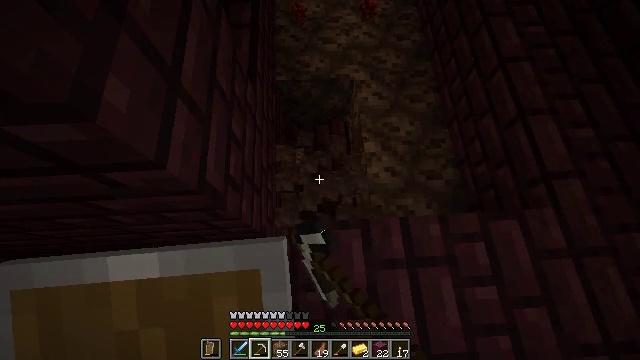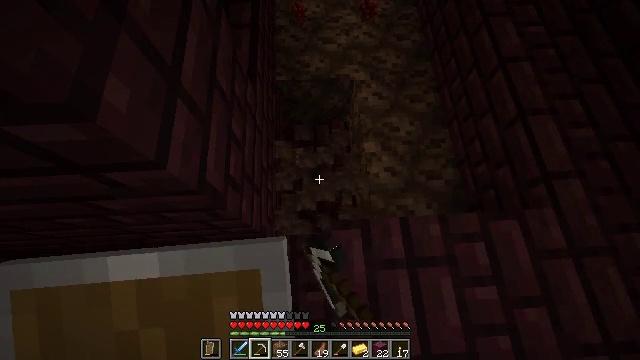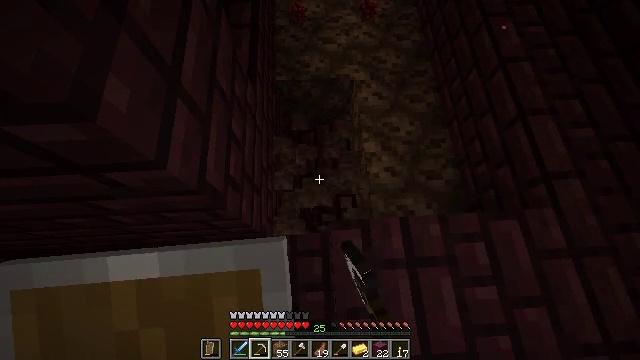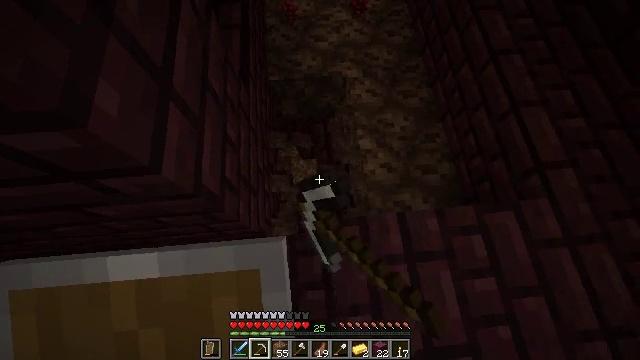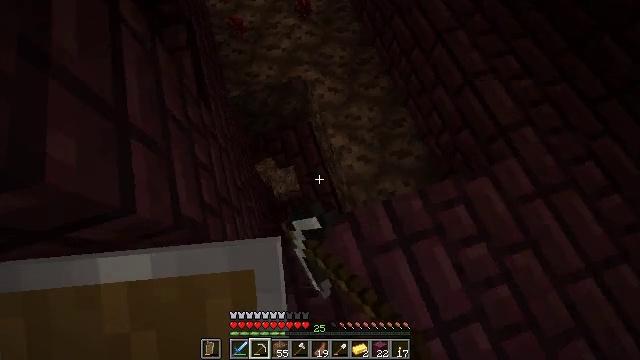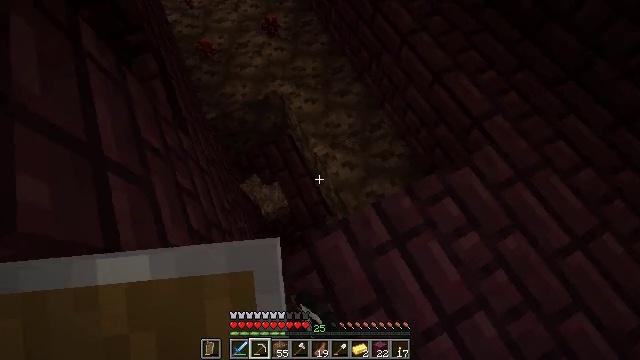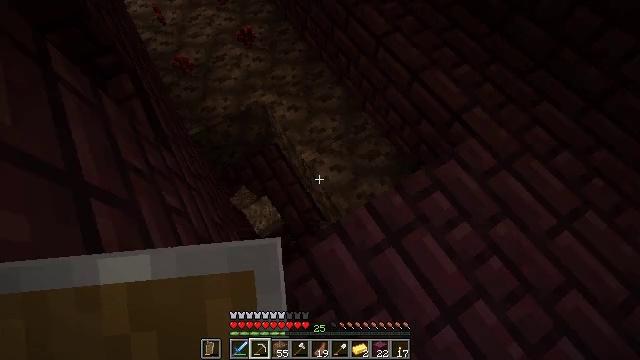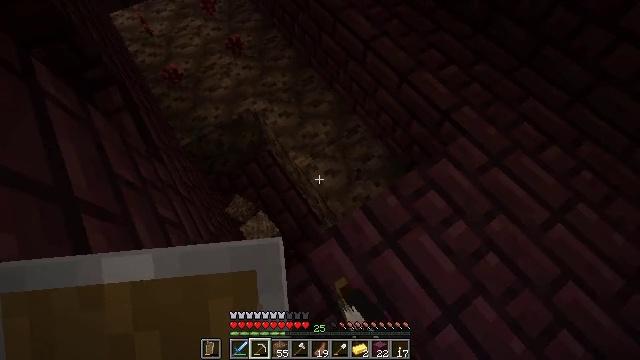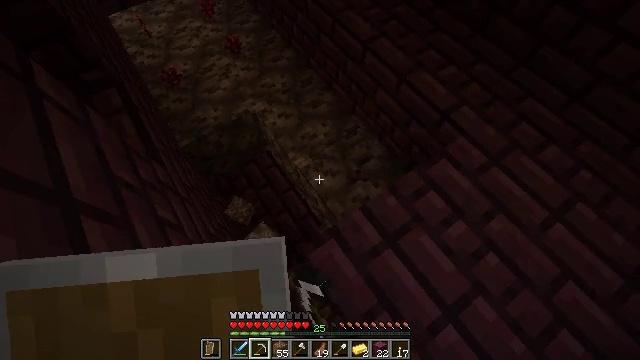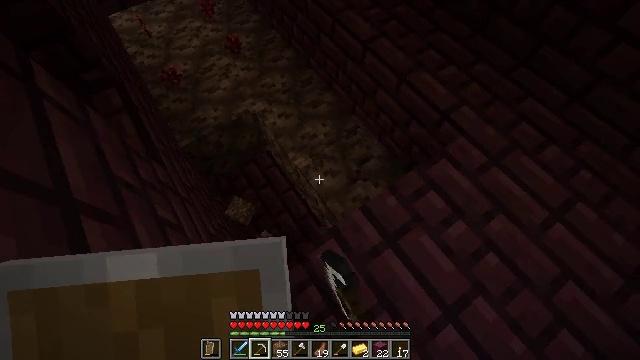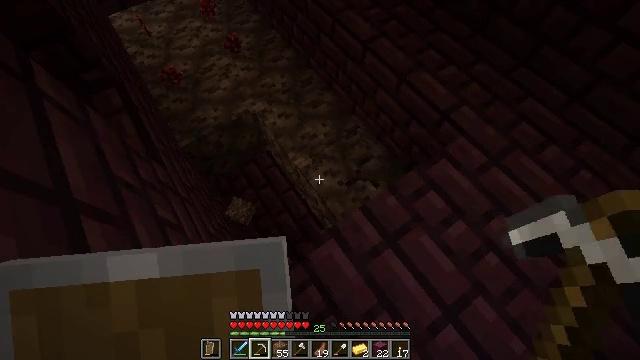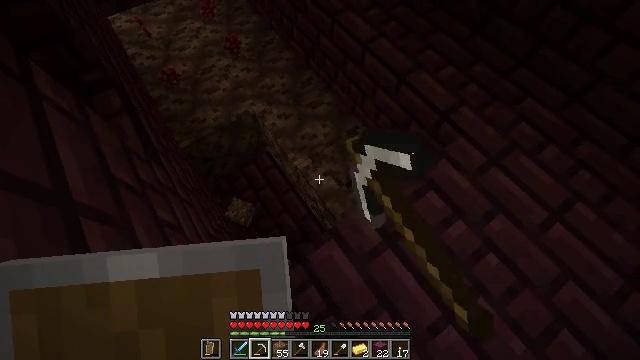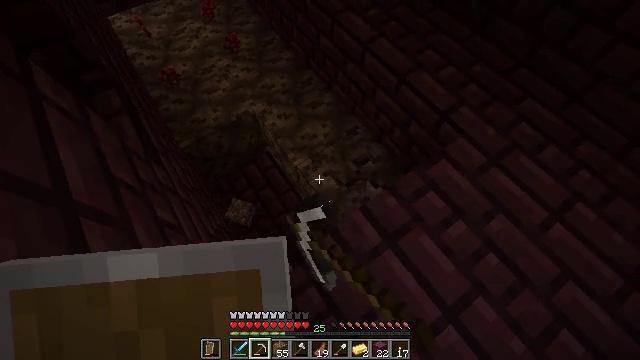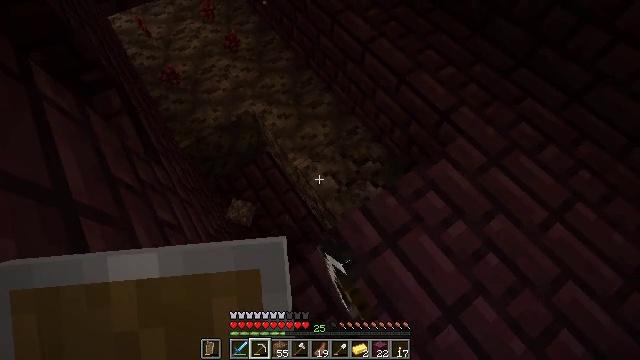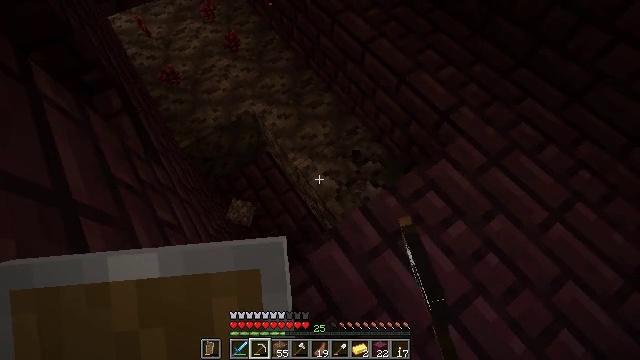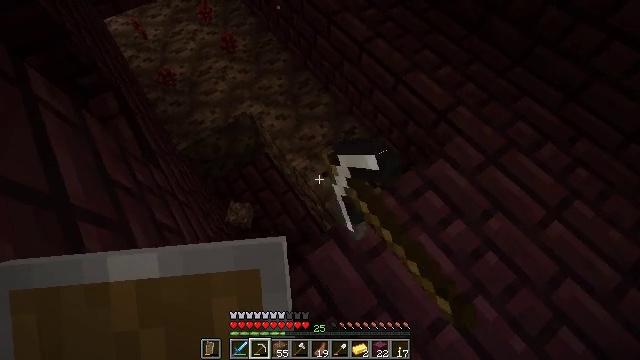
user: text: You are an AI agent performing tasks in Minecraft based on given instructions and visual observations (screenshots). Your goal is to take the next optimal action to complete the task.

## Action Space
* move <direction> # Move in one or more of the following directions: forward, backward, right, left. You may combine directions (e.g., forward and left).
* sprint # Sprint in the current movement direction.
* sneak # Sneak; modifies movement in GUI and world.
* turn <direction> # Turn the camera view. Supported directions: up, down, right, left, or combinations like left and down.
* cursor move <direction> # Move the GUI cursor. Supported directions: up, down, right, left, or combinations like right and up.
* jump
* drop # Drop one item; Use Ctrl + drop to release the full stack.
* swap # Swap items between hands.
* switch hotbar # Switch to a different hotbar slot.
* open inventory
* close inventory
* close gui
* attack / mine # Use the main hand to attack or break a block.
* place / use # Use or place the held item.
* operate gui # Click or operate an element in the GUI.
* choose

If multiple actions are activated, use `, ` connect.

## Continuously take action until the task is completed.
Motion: motion action
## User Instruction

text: Dig soul sand to use for potions.
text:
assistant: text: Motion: attack / mine
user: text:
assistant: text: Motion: attack / mine
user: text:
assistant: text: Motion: turn right, attack / mine
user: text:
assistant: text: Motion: turn right, attack / mine
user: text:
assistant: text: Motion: turn right and up, attack / mine
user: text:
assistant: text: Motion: turn right and up, attack / mine
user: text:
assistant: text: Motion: turn right and up, attack / mine
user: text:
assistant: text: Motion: attack / mine
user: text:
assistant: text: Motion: attack / mine
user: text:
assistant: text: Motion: attack / mine
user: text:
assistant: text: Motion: attack / mine
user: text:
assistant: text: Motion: attack / mine
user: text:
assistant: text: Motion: attack / mine
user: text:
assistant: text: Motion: attack / mine
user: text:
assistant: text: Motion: attack / mine
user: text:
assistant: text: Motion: attack / mine
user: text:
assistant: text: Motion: attack / mine
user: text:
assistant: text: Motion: attack / mine
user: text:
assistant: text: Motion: attack / mine
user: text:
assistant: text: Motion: attack / mine
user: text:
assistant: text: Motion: attack / mine
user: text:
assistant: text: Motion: attack / mine
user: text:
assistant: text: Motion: move forward, attack / mine
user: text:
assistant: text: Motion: move forward, attack / mine
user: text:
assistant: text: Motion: move forward and move left, attack / mine
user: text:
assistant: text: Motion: move forward and move left, attack / mine
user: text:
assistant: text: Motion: move forward and move left, attack / mine
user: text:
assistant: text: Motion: move forward and move left, attack / mine
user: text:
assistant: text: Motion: move forward and move left, turn right and down, attack / mine
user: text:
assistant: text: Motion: turn right, attack / mine